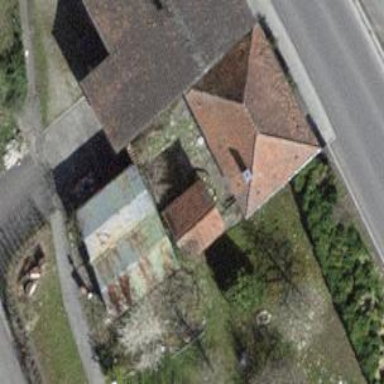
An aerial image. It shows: Building with tile roof.